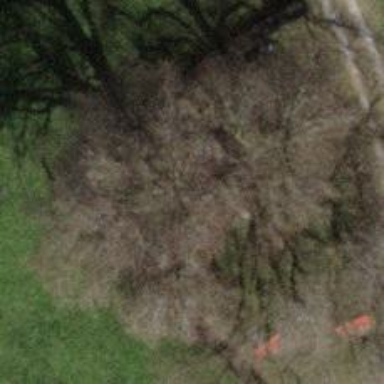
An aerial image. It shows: Urban area featuring tree as natural element.